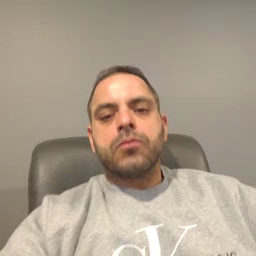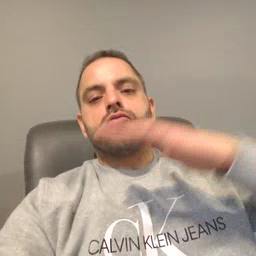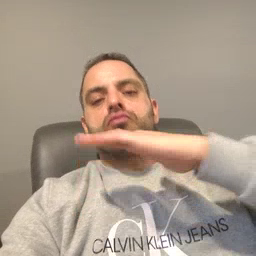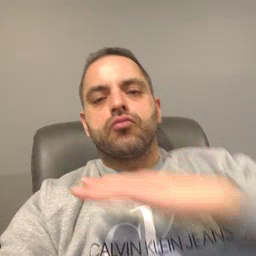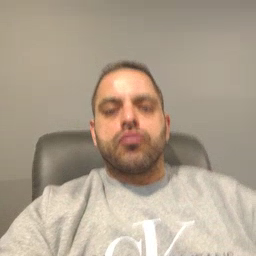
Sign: table